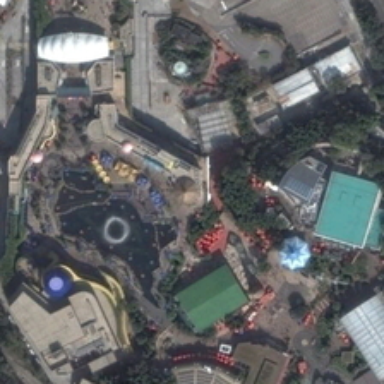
Many tall buildings have been built near the park .